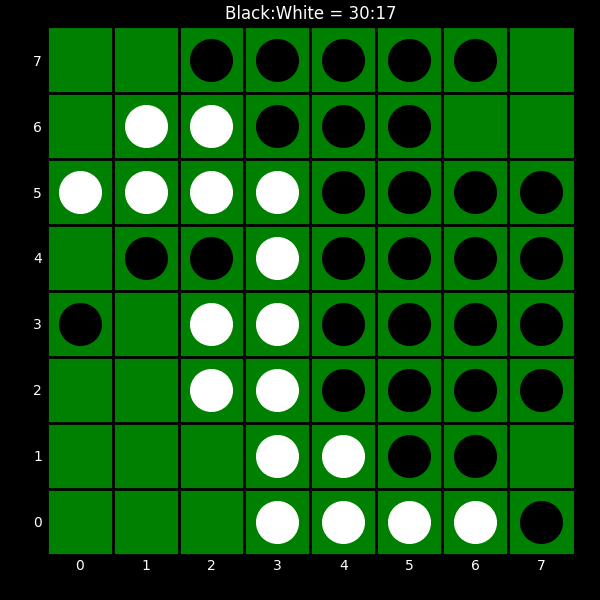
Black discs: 30
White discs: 17